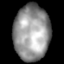
Tissue: lung
Cell type: Myeloid cells
Senescence score: 0.1994
Nuclear area (px): 1959
Mean DAPI intensity: 150.204